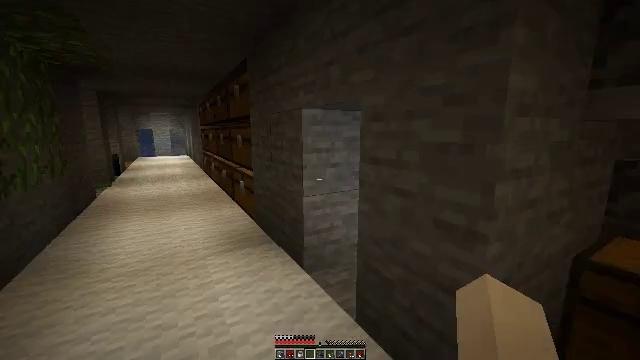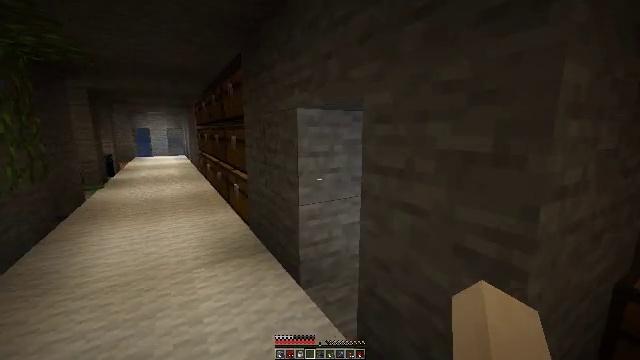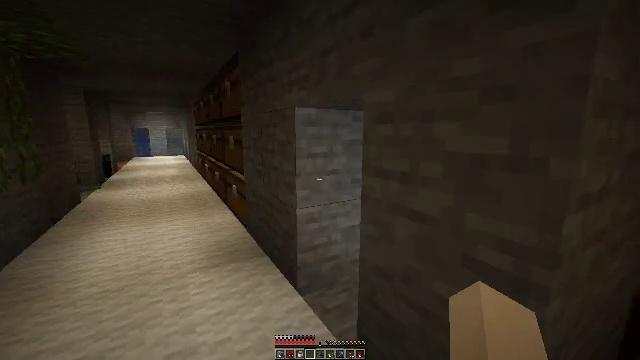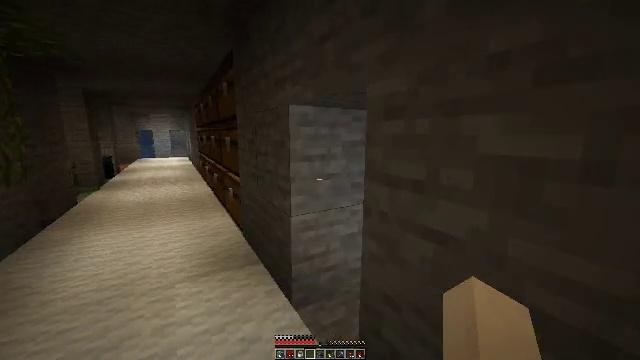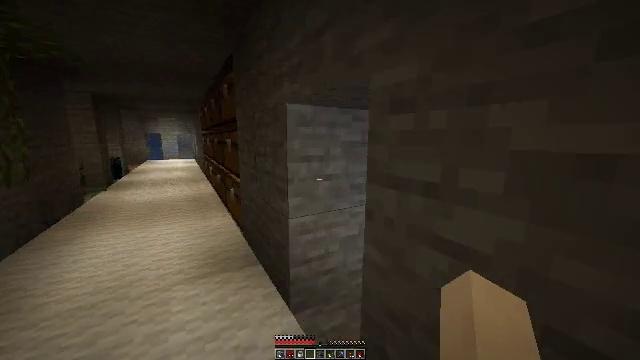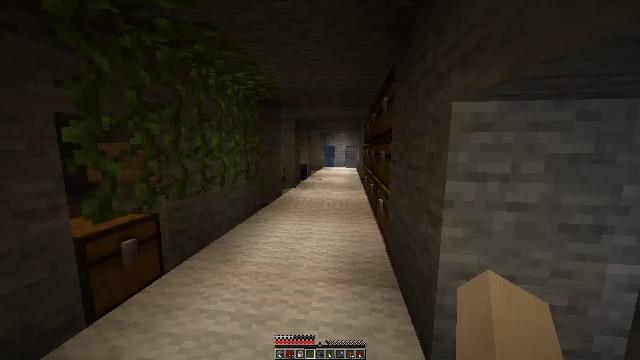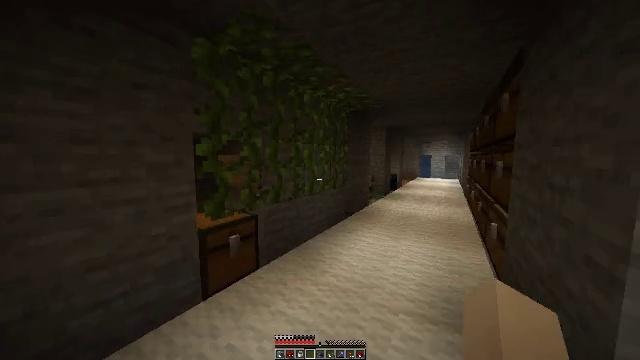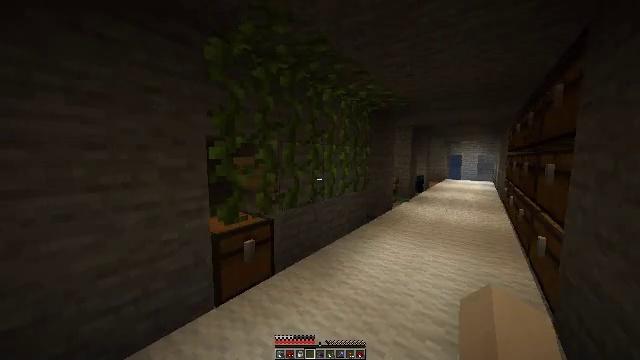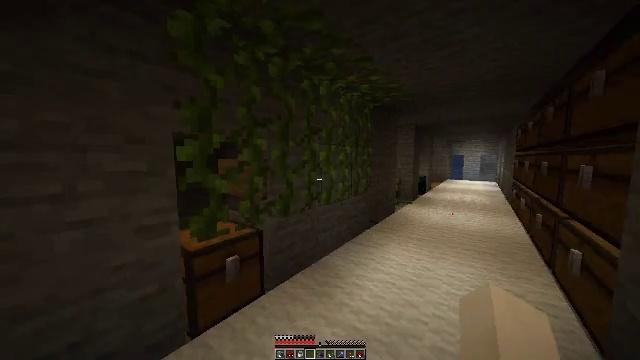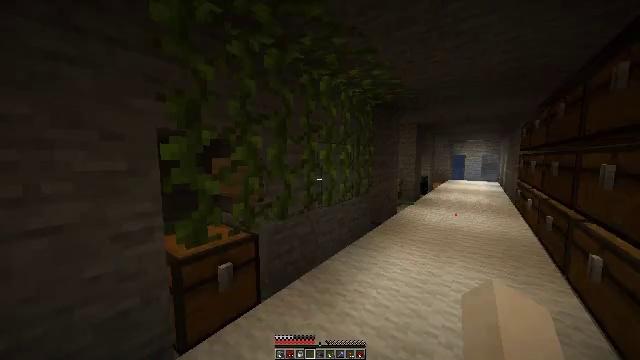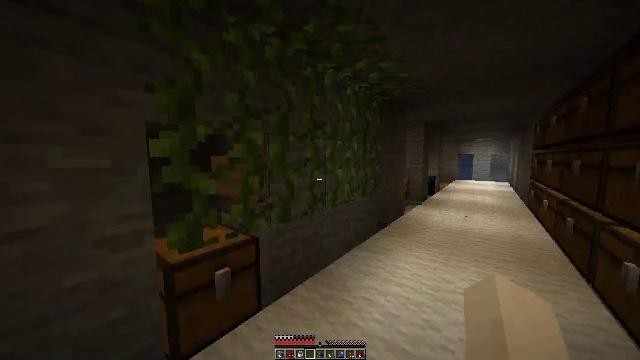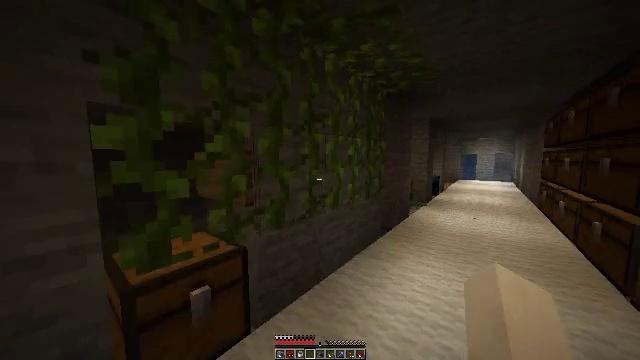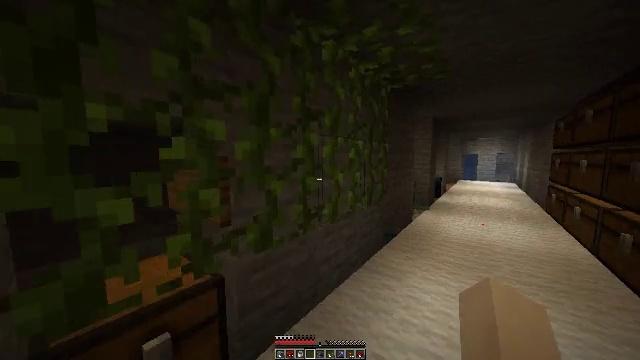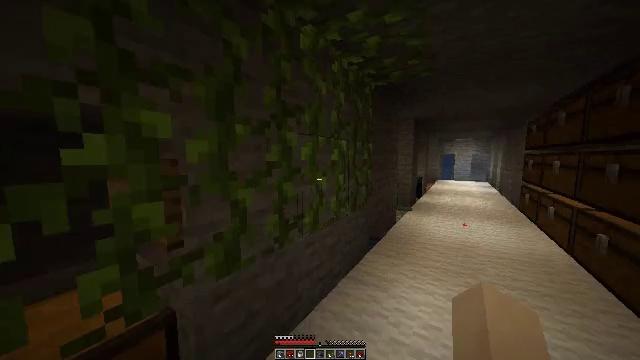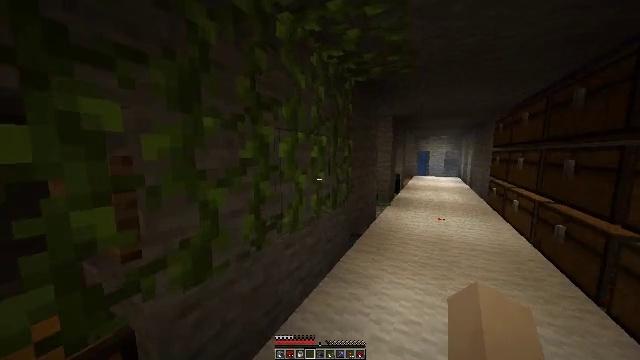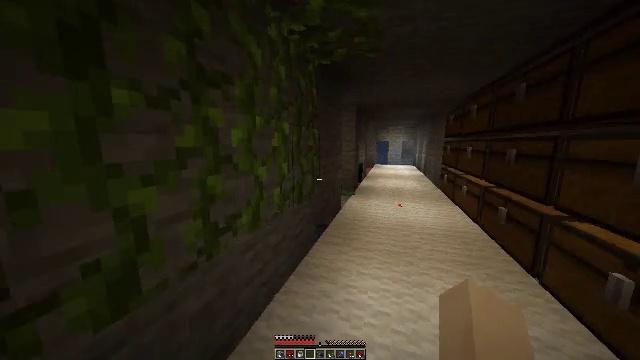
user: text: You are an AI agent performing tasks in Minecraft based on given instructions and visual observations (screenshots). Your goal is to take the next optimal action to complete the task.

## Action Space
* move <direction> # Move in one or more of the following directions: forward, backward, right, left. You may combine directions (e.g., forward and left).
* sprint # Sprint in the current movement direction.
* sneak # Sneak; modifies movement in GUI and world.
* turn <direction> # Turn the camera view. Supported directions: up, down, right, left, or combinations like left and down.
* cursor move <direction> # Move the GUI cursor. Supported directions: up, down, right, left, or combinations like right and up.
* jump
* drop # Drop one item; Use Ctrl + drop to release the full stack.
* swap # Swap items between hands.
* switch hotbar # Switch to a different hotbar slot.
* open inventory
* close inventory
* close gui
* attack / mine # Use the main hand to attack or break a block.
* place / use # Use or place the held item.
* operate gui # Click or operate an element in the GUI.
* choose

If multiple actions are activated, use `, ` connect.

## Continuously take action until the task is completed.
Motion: motion action
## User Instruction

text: Mine the grindstone block.
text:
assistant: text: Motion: move forward
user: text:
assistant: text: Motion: move forward, sprint
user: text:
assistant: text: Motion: move forward, sprint
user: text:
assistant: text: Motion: move forward, sprint
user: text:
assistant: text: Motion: move forward, turn left and up
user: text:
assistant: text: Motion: move forward, turn left and up
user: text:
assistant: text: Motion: move forward, turn left
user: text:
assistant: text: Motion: move forward
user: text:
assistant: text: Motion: move forward
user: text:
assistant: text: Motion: move forward, turn left
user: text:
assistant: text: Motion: move forward
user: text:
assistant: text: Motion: move forward
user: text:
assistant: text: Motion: move forward, turn right
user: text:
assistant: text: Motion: move forward, turn right
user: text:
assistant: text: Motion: move forward, turn right and down
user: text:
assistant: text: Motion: move forward, turn down
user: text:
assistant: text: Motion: move forward
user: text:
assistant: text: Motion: move forward
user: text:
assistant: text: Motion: move forward
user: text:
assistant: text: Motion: move forward
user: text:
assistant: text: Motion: move forward, turn right
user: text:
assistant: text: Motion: move forward, turn right
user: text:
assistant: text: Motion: move forward, turn right
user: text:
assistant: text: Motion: move forward, turn right
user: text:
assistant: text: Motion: move forward, turn right
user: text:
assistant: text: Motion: move forward, turn right
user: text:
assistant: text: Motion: move forward
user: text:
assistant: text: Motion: move forward
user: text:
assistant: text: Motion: move forward
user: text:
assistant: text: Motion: move forward, turn right